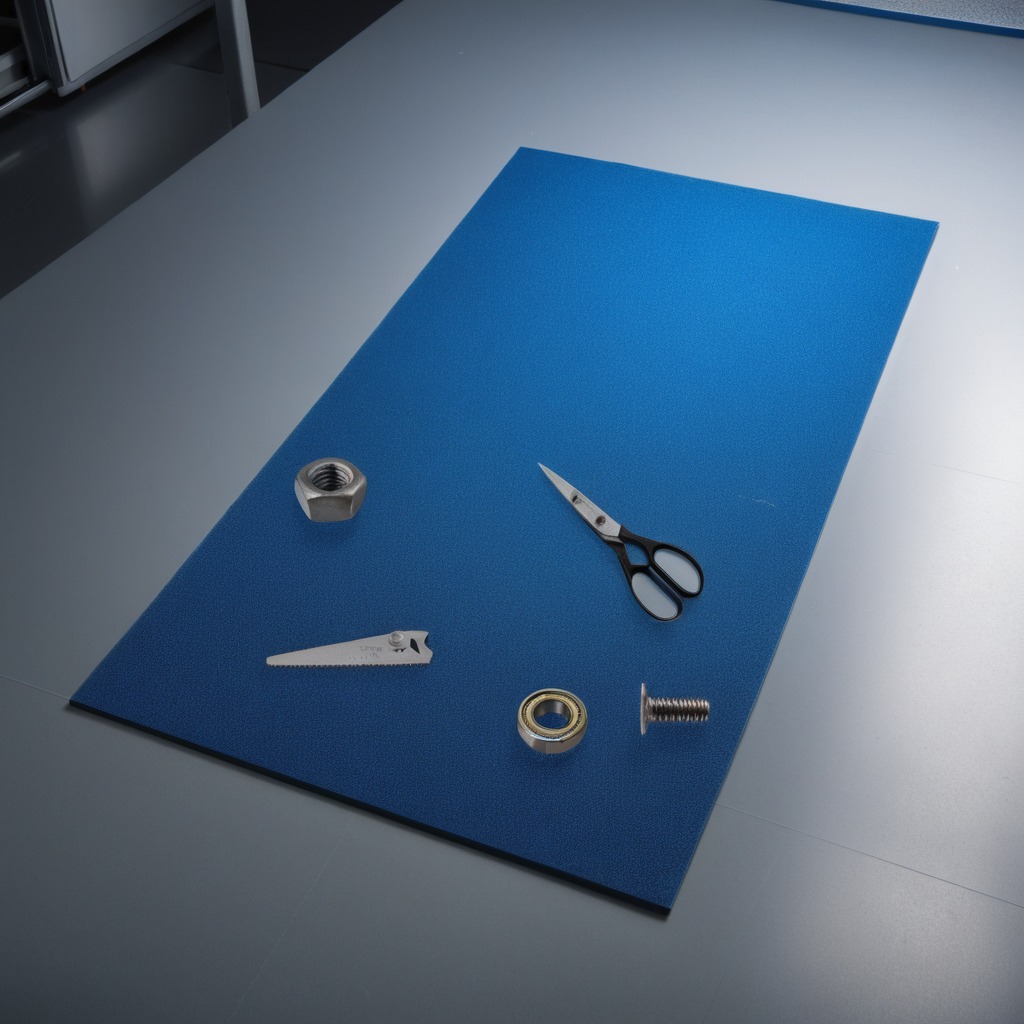
A metal ball bearing, a metal machine screw, a handheld metal saw, a metal nut, and a pair of scissors are lying on the granite tabletop.